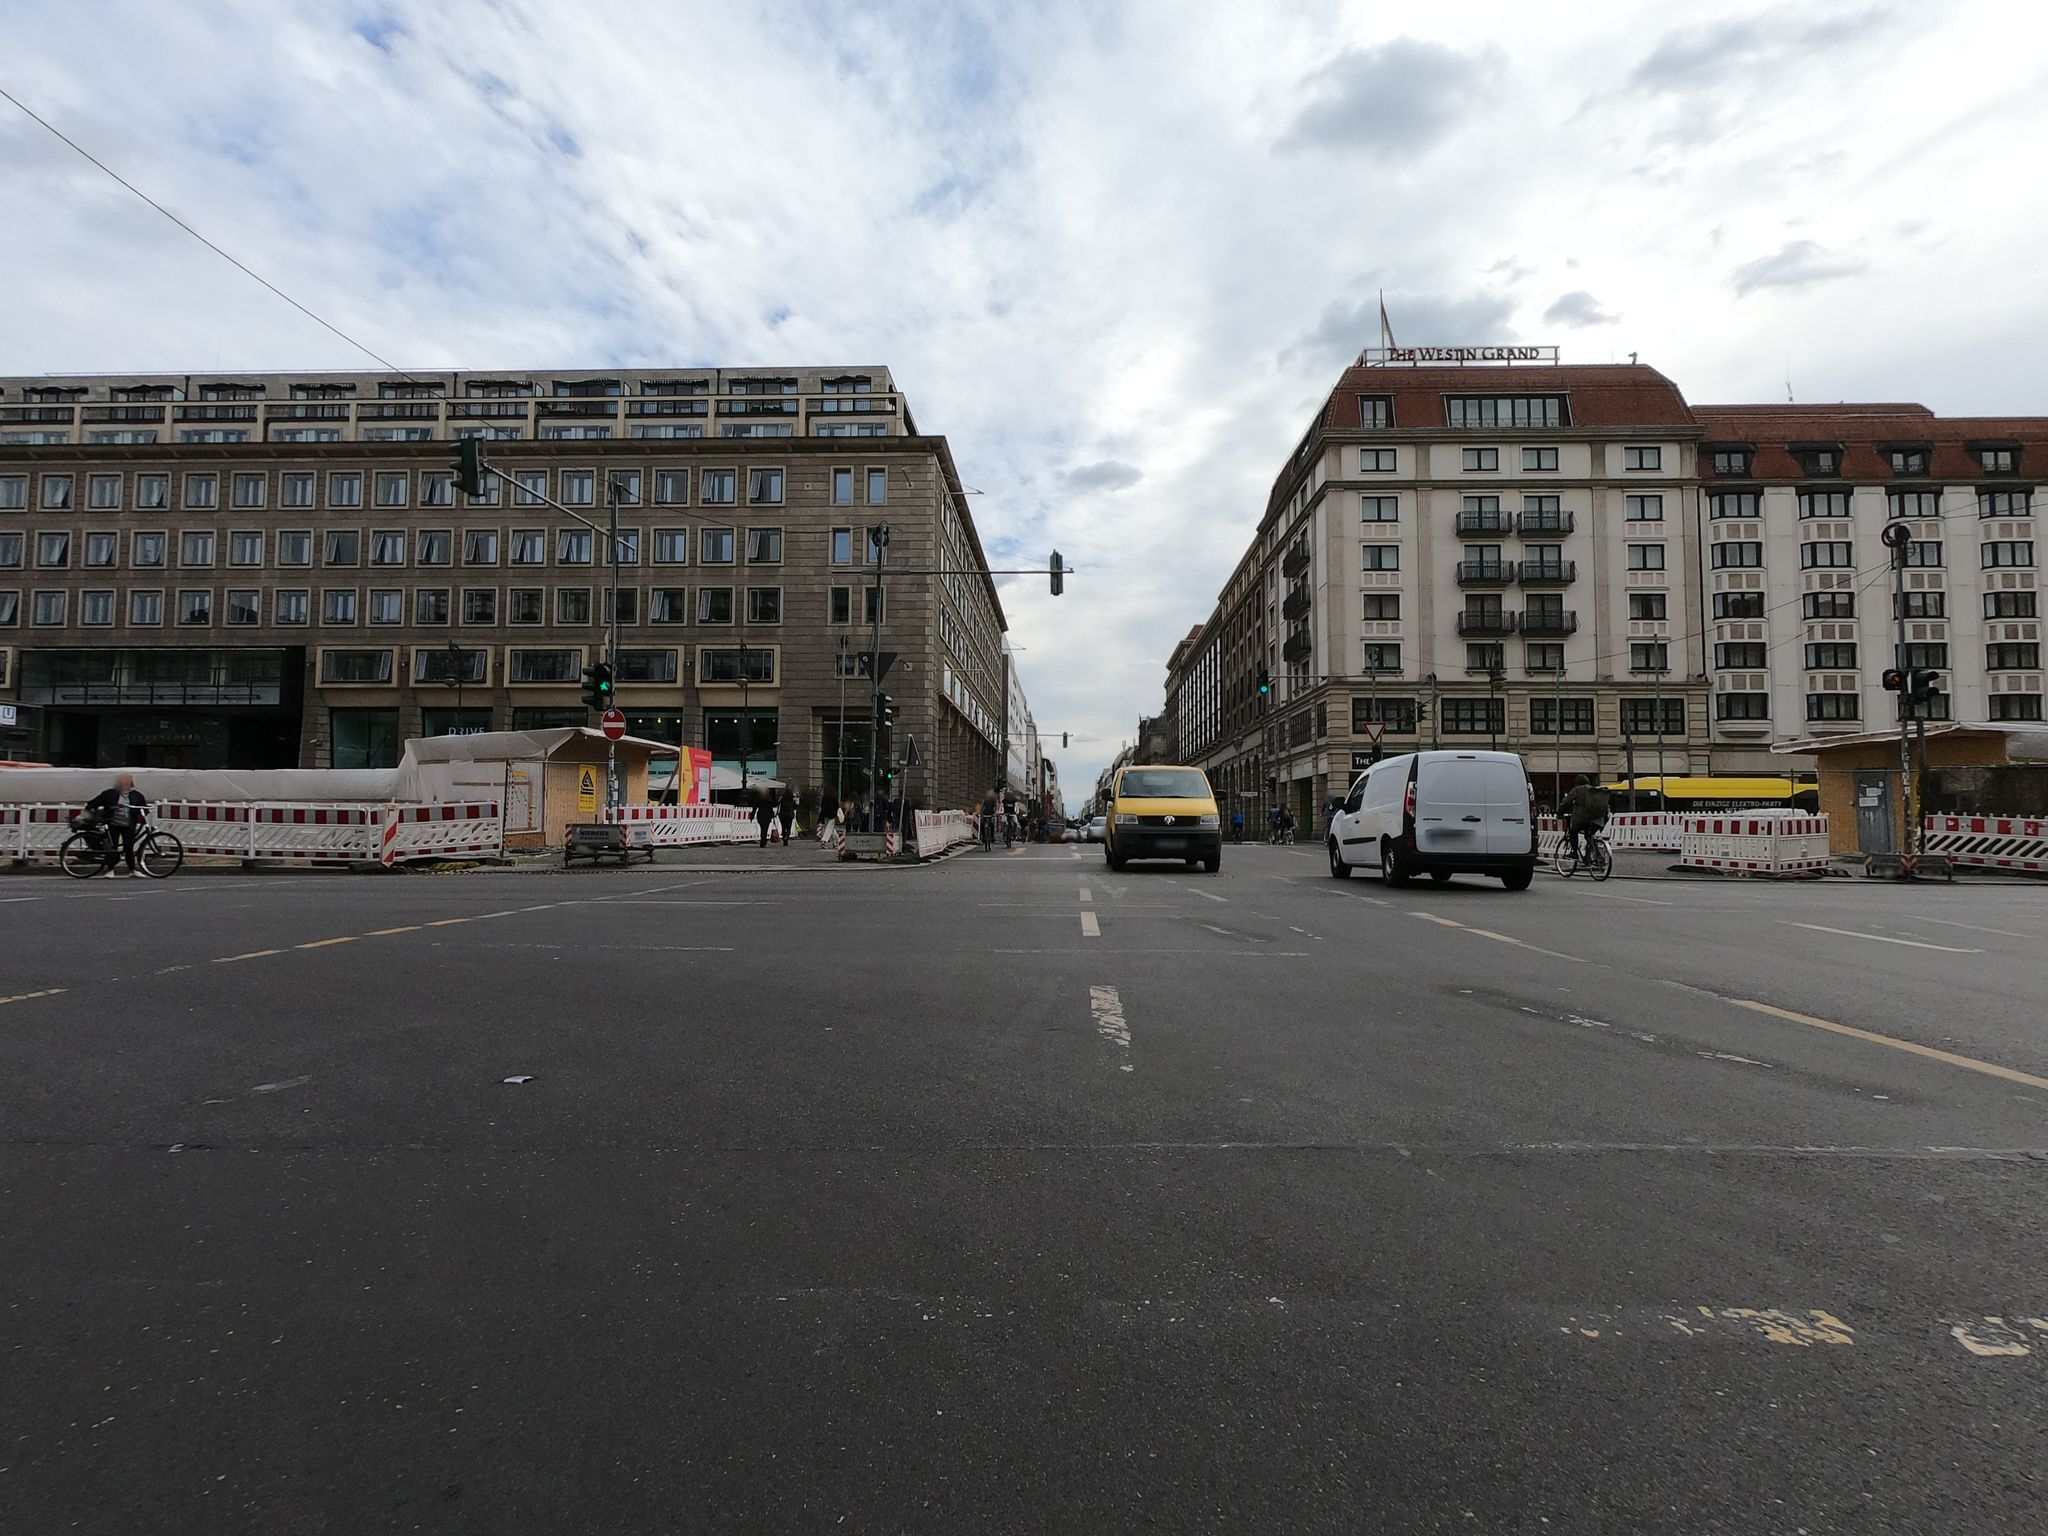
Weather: cloudy
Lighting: day
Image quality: good
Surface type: cycling surface
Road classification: footway
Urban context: urban centre
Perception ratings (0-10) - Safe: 5.54, Lively: 4.92, Beautiful: 7.53, Boring: 5.15, Depressing: 4.82, Wealthy: 6.96